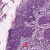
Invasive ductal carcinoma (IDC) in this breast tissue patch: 1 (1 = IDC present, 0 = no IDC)